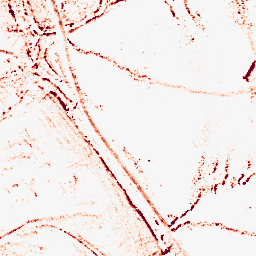
Category: morphological
Decomposition family: morphological_ellipse
Decomposition parameters: operation: opening
width: 5
height: 5
Upsampling method: bspline
Upsampling parameters: scale: 4
Upsampling scale: 4